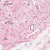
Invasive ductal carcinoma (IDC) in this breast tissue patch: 0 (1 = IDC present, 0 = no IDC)